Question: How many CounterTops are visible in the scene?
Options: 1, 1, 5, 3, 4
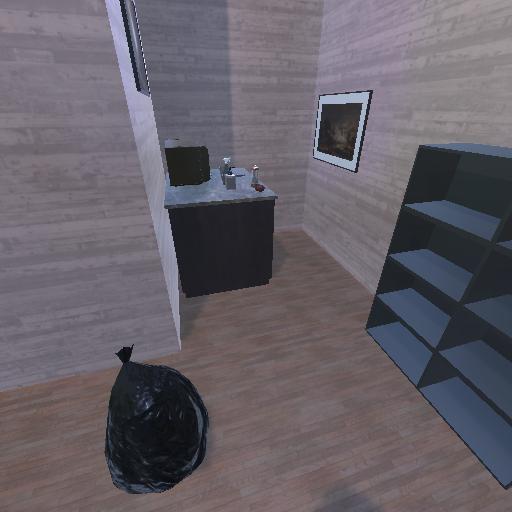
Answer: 1